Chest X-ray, PA view. Patient: 35 years old, sex F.
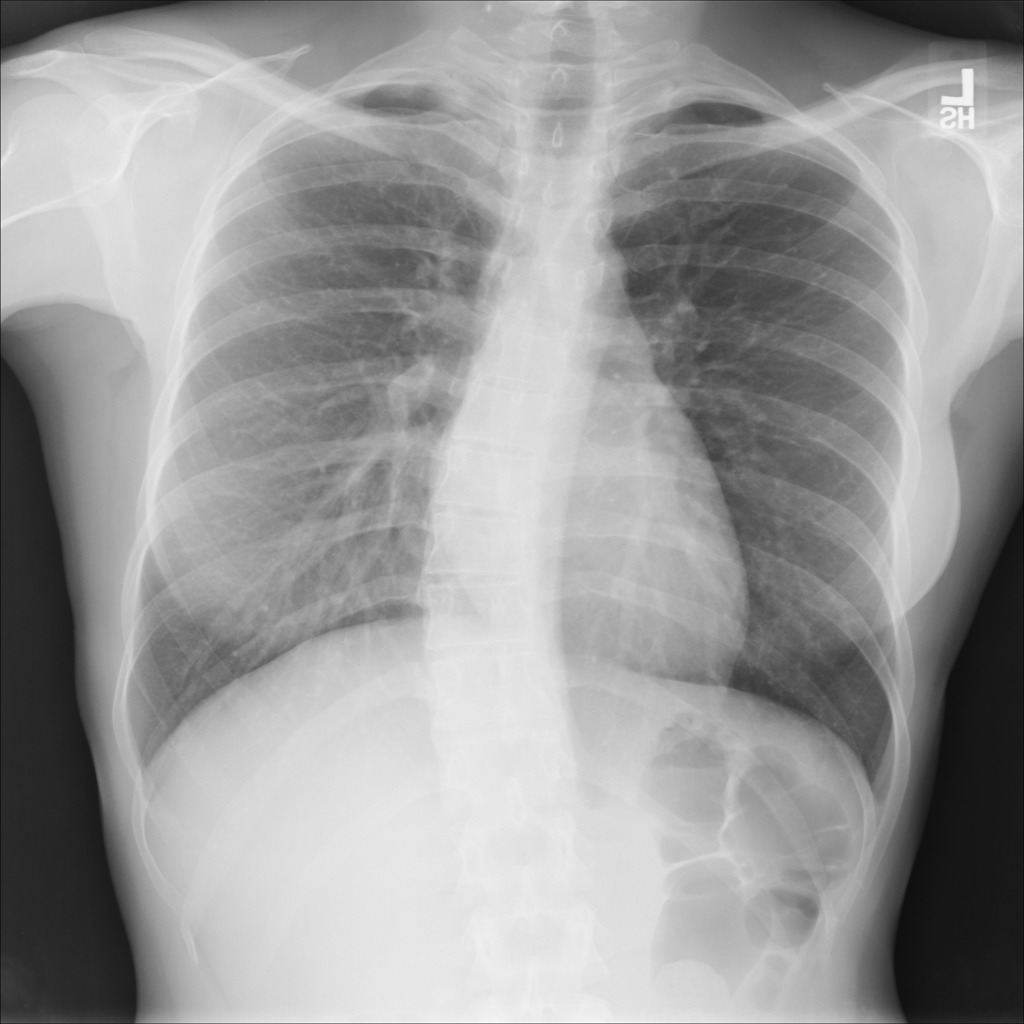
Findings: No Finding